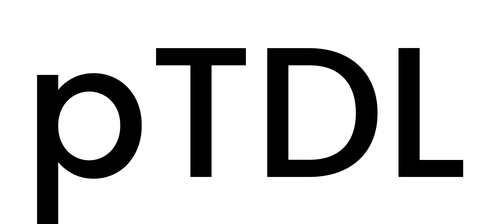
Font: Poppins-Medium